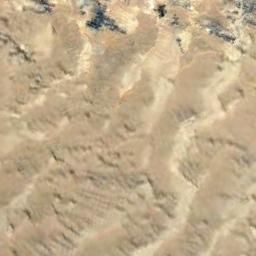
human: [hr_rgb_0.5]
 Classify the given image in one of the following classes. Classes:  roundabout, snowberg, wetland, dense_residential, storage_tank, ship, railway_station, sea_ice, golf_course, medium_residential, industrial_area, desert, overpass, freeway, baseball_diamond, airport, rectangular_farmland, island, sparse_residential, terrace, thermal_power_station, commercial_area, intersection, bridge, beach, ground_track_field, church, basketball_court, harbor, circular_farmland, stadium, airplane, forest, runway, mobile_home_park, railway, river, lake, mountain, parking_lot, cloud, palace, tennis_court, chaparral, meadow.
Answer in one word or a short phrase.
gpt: desert